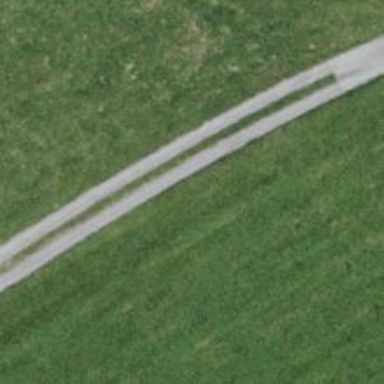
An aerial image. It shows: Compacted track road with grade3 tracktype.